Field crop: tomato
Growth stage: 2
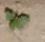
Species: solanum